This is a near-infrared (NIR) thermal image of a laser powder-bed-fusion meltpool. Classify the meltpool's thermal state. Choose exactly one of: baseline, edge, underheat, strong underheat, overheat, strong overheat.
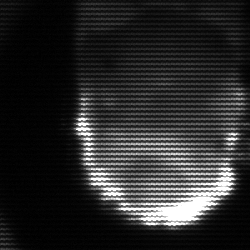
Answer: baseline